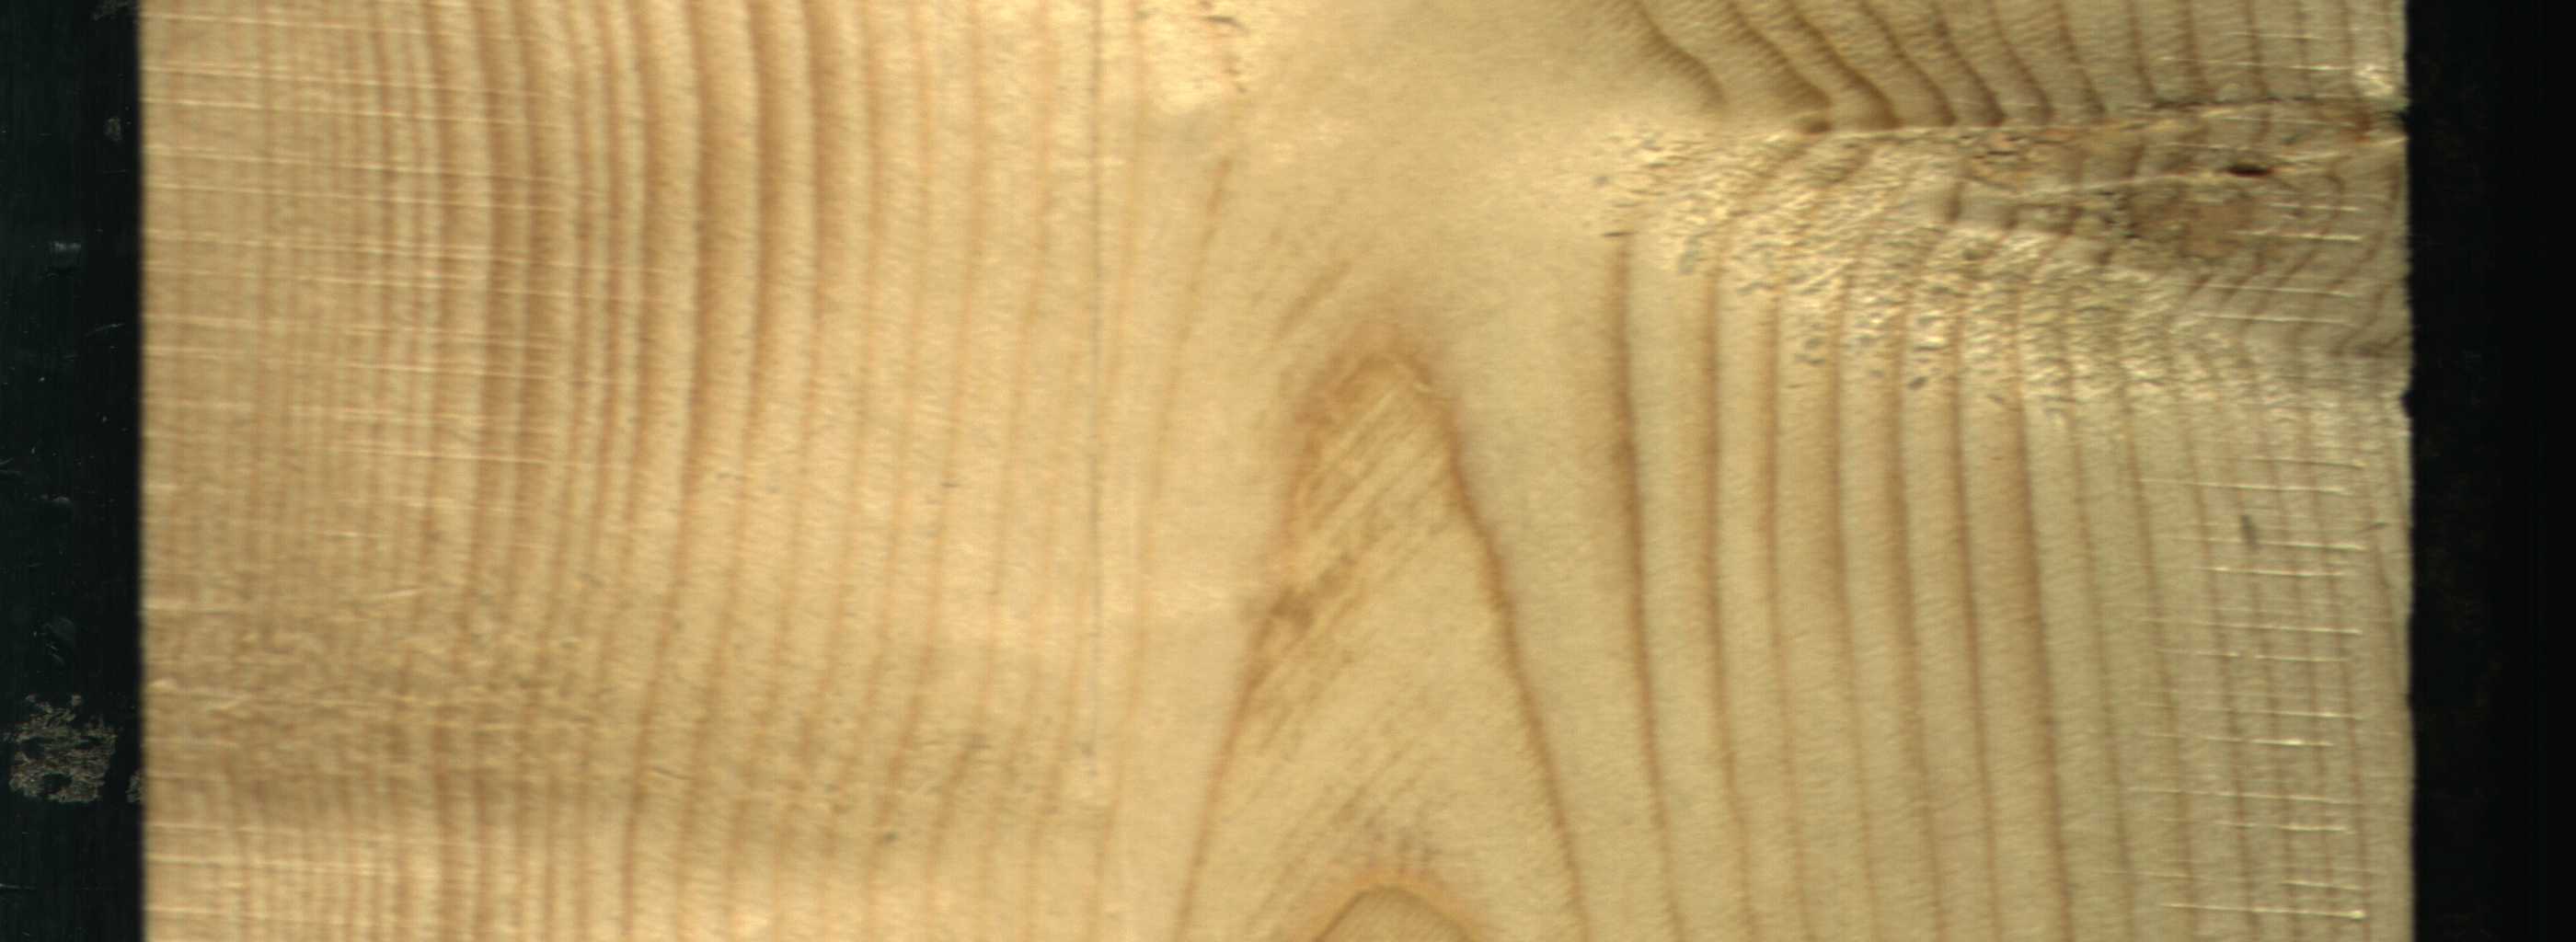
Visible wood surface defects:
Dead_Knot